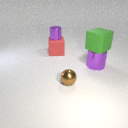
small purple metal cylinder above large red rubber cube